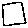
Label: square